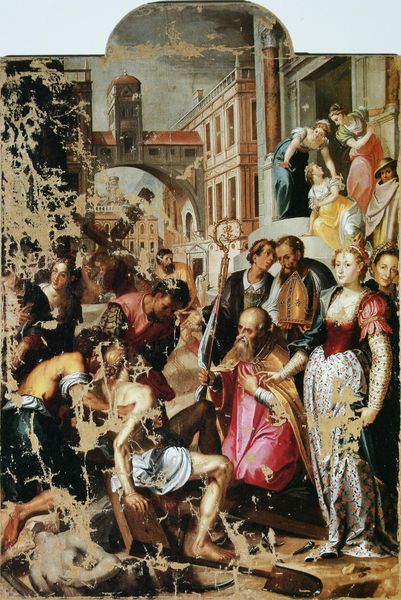
Titel: Kreuzerprobung
Künstler: Matthias Kager
Standort: München
Institution: Frauenkirche
Schlagwörter: blau, fuß, gemälde, gruppe, himmel, kopf, körper, mann, nackt, umhang, wolken, frauen, gelb, menschen, stadt, bewegung, fenster, frau, grau, hintergrund, hut, kleid, kleider, köpfe, männer, strasse, säule, weiss, dach, dame, gebäude, haus, rot, schloss, tuch, wolke, leute, menge, rock, bart, gedränge, architektur, arm, arme, barock, federn, gesicht, kleidung, stehen, häuser, kirche, gold, sitzend, stoff, adel, gewänder, dekollte, rechts, renaissance, turm, statue, beine, bein, bogen, fassade, fassaden, italien, perspektive, zuschauer, dächer, kahl, markt, hocker, schaden, bischof, könig, papst, wandgemälde, knie, liegend, tor, gruppen, krank, lende, lendentuch, kreuz, religion, balustrade, links, knechte, knien, menschenmasse, gebet, brokat, altar, rom, kaputt, christus, jesus, kreuzigung, antik, christlich, hilfe, leid, historienmalerei, knieen, segen, heiliger, marktplatz, mitra, tiara, heilige, fresko, aufregung, kopfschmuck, schaufel, spaten, purpur, zepter, historisch, heiligenbild, öffentlich, knicke, abnahme, beschädigt, wunderheilung, fehlstellen, öffentlichkeit, iii, beschädigungen, änner, i, jhimmel, frauebn, publik, geangene